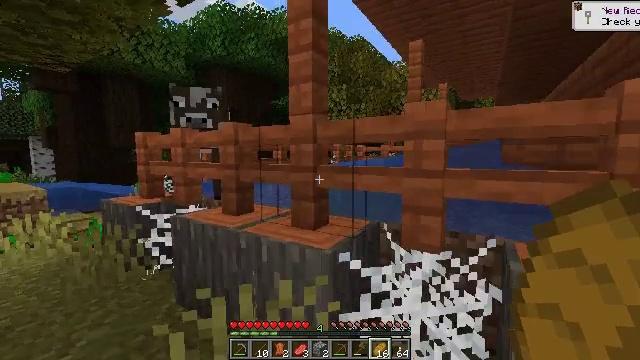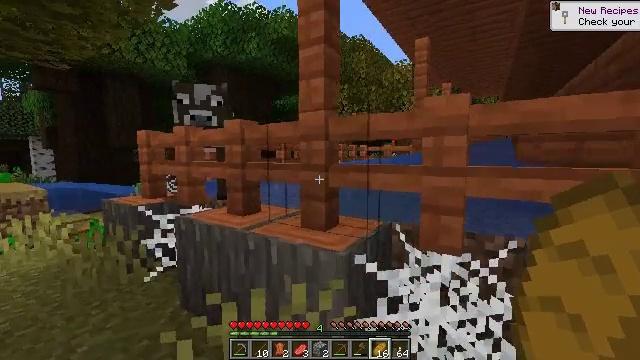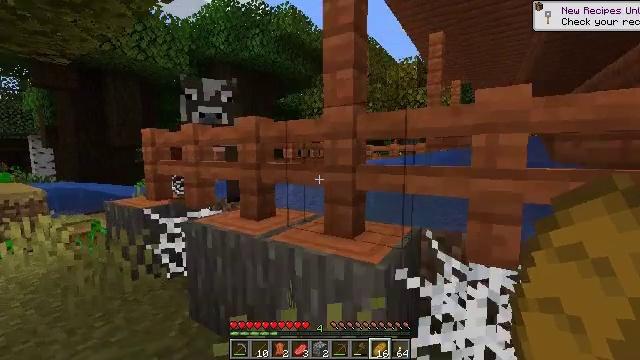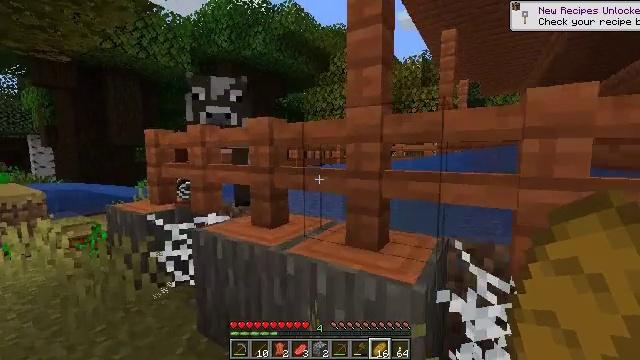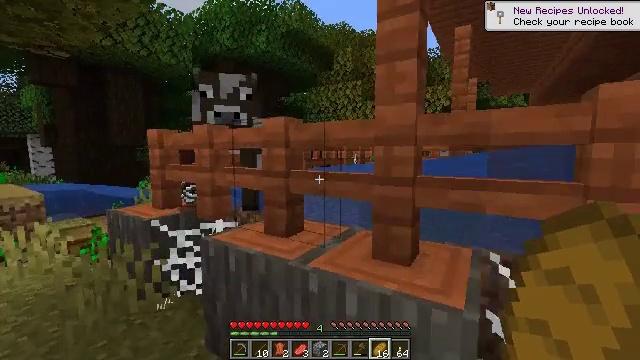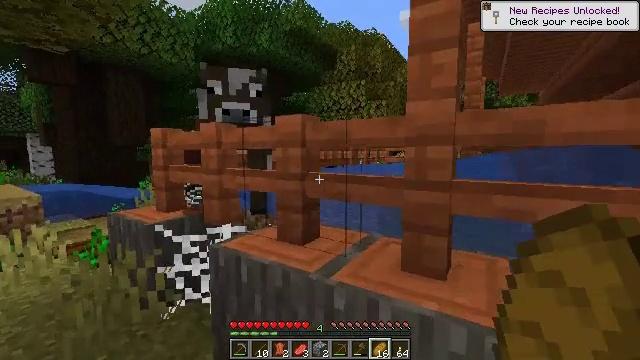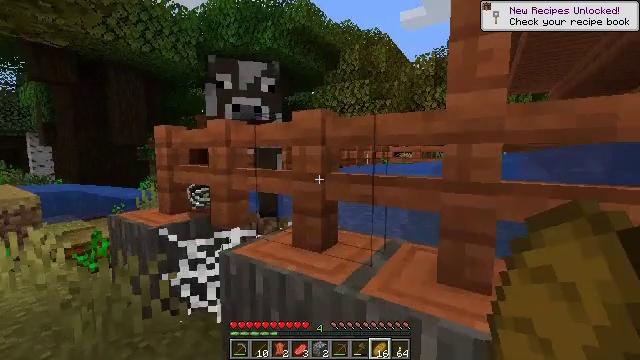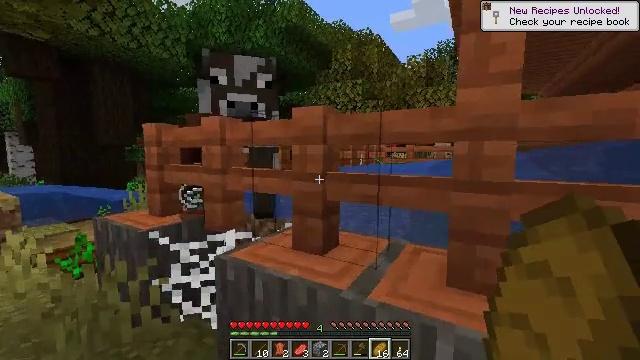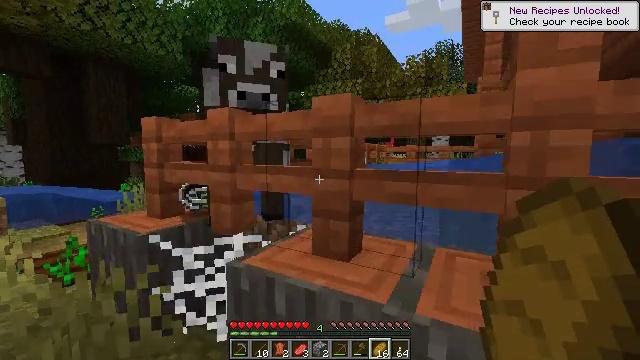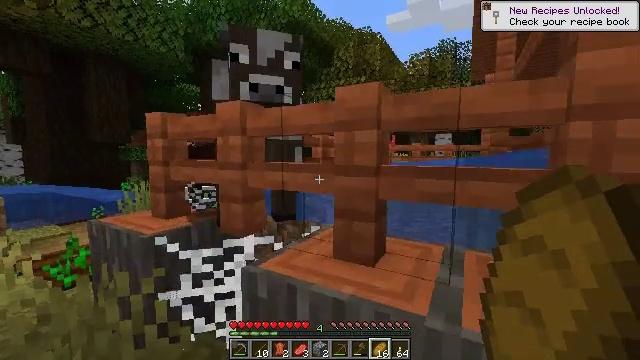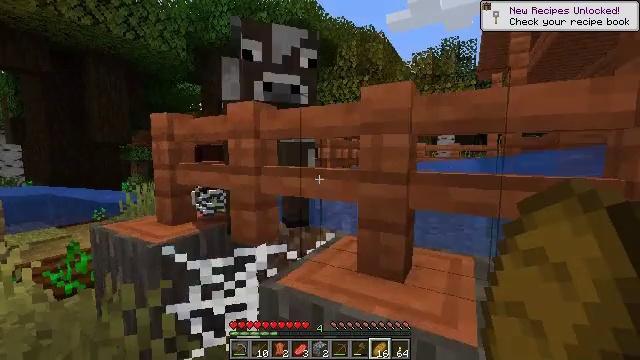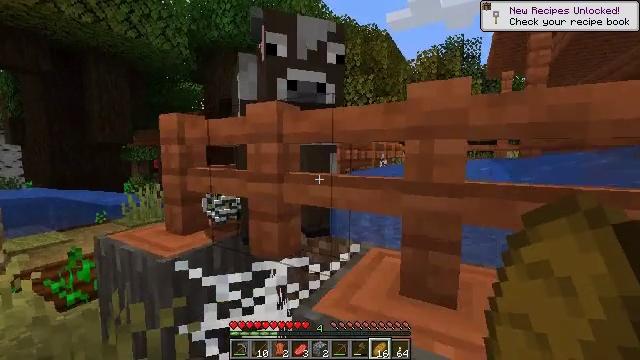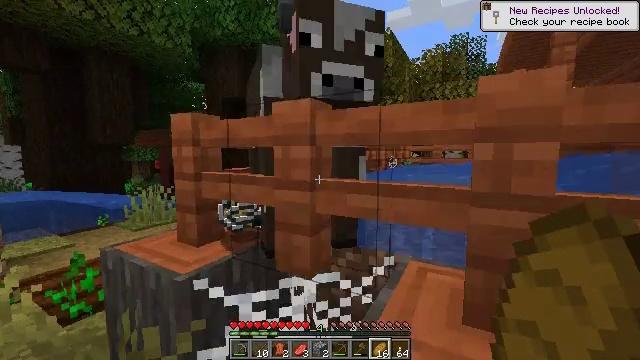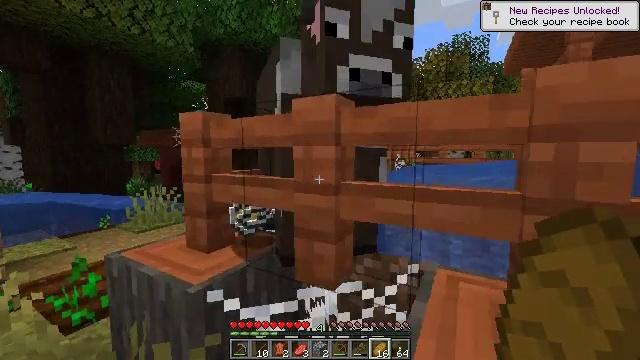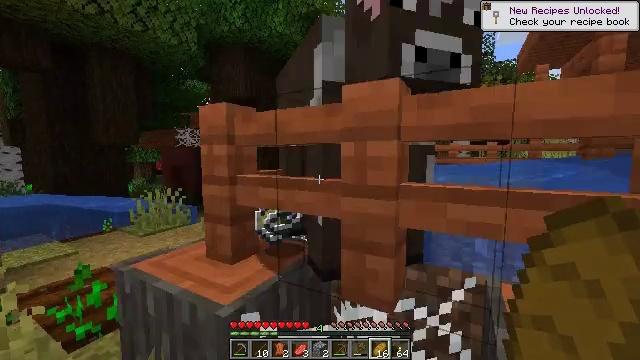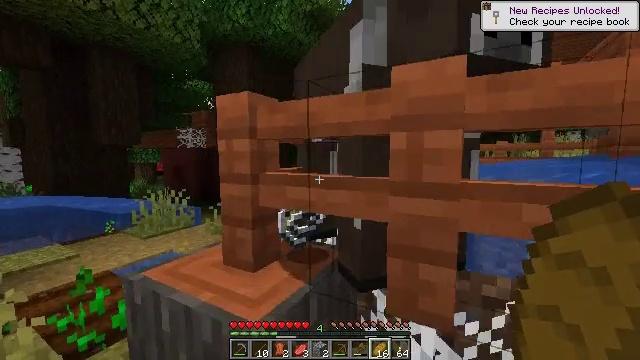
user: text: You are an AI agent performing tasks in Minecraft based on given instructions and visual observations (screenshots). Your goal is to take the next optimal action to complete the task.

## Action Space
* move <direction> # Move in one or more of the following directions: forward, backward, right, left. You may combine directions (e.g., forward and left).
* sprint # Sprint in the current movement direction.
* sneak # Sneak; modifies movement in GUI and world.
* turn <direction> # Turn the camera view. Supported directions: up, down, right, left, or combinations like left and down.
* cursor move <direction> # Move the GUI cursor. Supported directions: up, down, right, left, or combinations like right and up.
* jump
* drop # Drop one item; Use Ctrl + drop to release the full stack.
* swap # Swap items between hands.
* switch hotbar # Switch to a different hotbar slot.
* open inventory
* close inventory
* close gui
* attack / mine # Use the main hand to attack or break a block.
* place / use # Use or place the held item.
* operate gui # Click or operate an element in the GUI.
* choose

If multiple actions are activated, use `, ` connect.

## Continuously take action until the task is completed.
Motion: motion action
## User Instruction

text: Break the hay block to collect it.
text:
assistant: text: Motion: move forward and move left
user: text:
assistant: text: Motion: move forward and move left
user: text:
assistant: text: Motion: move forward and move left
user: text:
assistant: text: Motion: move forward and move left
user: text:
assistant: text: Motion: move forward and move left
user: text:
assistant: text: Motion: move forward and move left
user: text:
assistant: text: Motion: move forward and move left, turn right
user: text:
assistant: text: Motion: move forward and move left, turn right
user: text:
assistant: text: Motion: move forward and move left
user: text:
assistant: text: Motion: move forward and move left
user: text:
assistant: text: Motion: move forward and move left
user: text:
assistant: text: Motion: move forward and move left
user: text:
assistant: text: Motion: move forward and move left
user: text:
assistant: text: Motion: move forward and move left
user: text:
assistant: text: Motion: move forward and move left
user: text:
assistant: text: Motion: move forward and move left
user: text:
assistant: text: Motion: move forward and move left
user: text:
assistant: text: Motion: move forward and move left
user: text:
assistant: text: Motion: move forward and move left
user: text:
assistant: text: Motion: move forward and move left
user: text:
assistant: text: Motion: move forward and move left
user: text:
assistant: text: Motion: move forward and move left, turn right and down
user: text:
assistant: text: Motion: move forward and move left, turn right and down
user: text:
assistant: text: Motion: move left, turn right and down
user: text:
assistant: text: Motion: move forward, turn right and down
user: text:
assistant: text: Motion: move forward, turn right
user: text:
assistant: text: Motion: move forward and move left
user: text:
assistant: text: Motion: move forward and move left
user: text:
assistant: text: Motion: move forward and move left, turn right
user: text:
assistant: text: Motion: move forward and move left, turn right